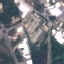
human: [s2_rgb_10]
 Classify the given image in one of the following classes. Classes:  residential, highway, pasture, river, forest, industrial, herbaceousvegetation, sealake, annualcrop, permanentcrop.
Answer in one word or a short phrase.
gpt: Industrial